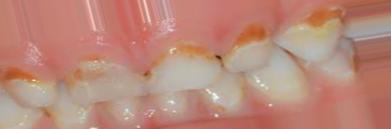
Condition: Caries